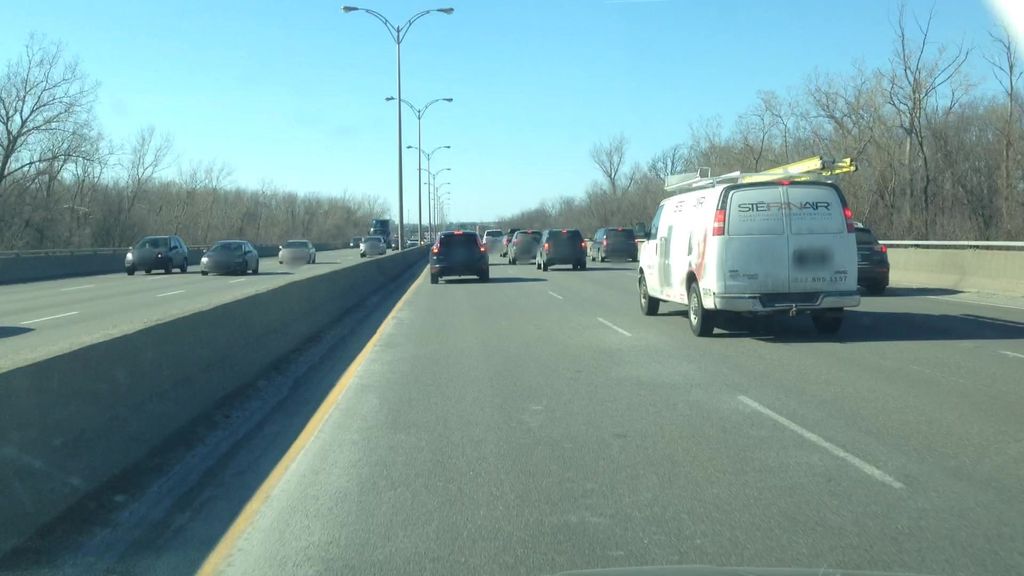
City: montreal